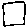
Label: square